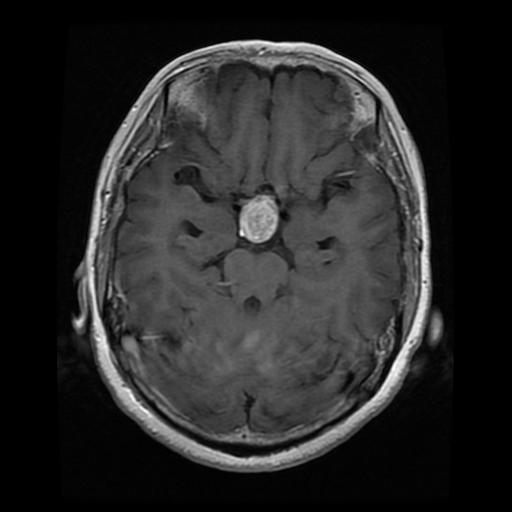
Label: pituitary